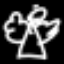
Label: angel